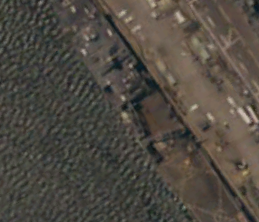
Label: combat